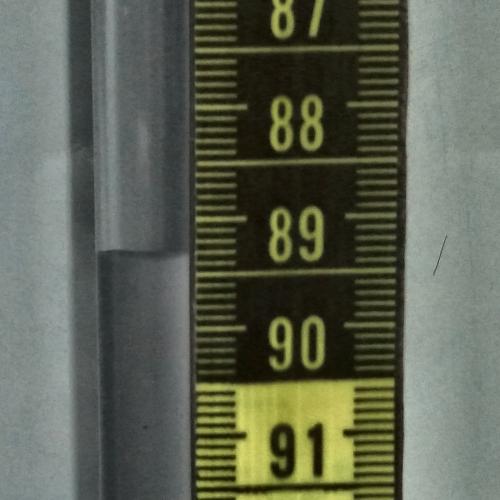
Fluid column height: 89.3 cm